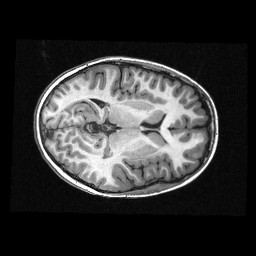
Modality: T1w
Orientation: axial
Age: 10
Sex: male
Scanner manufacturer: siemens
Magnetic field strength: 3 T
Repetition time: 2.3 s
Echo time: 0.00336 s